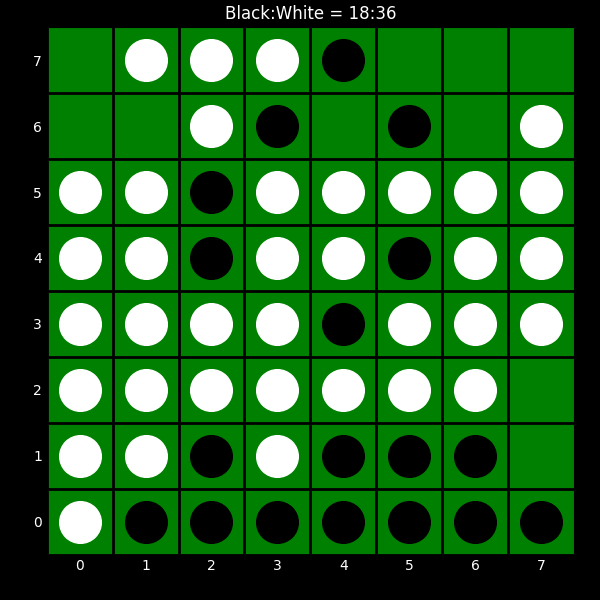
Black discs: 18
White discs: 36